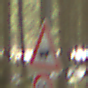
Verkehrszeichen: ViehtriebLinks
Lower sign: Geschwindigkeit80
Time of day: MorningAfternoon
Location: Outdoor (Nature)
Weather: Overcast
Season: Winter
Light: Natural